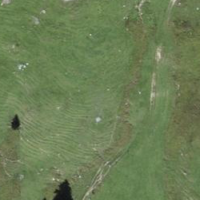
EUNIS habitat code: 23
Species observed at this site:
Omocestus viridulus
Forficula auricularia